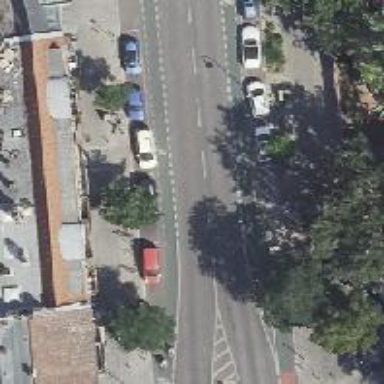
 and there is parallel parking on the left side. The cycle lanes have green surface color."